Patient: sex F, age 68
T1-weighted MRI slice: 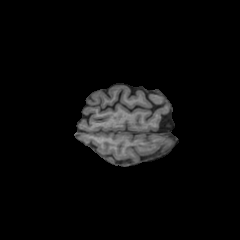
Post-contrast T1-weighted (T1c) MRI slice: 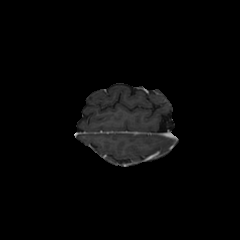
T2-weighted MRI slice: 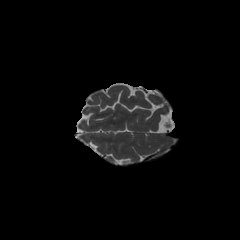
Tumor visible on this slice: no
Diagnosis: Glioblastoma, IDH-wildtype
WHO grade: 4